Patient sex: M
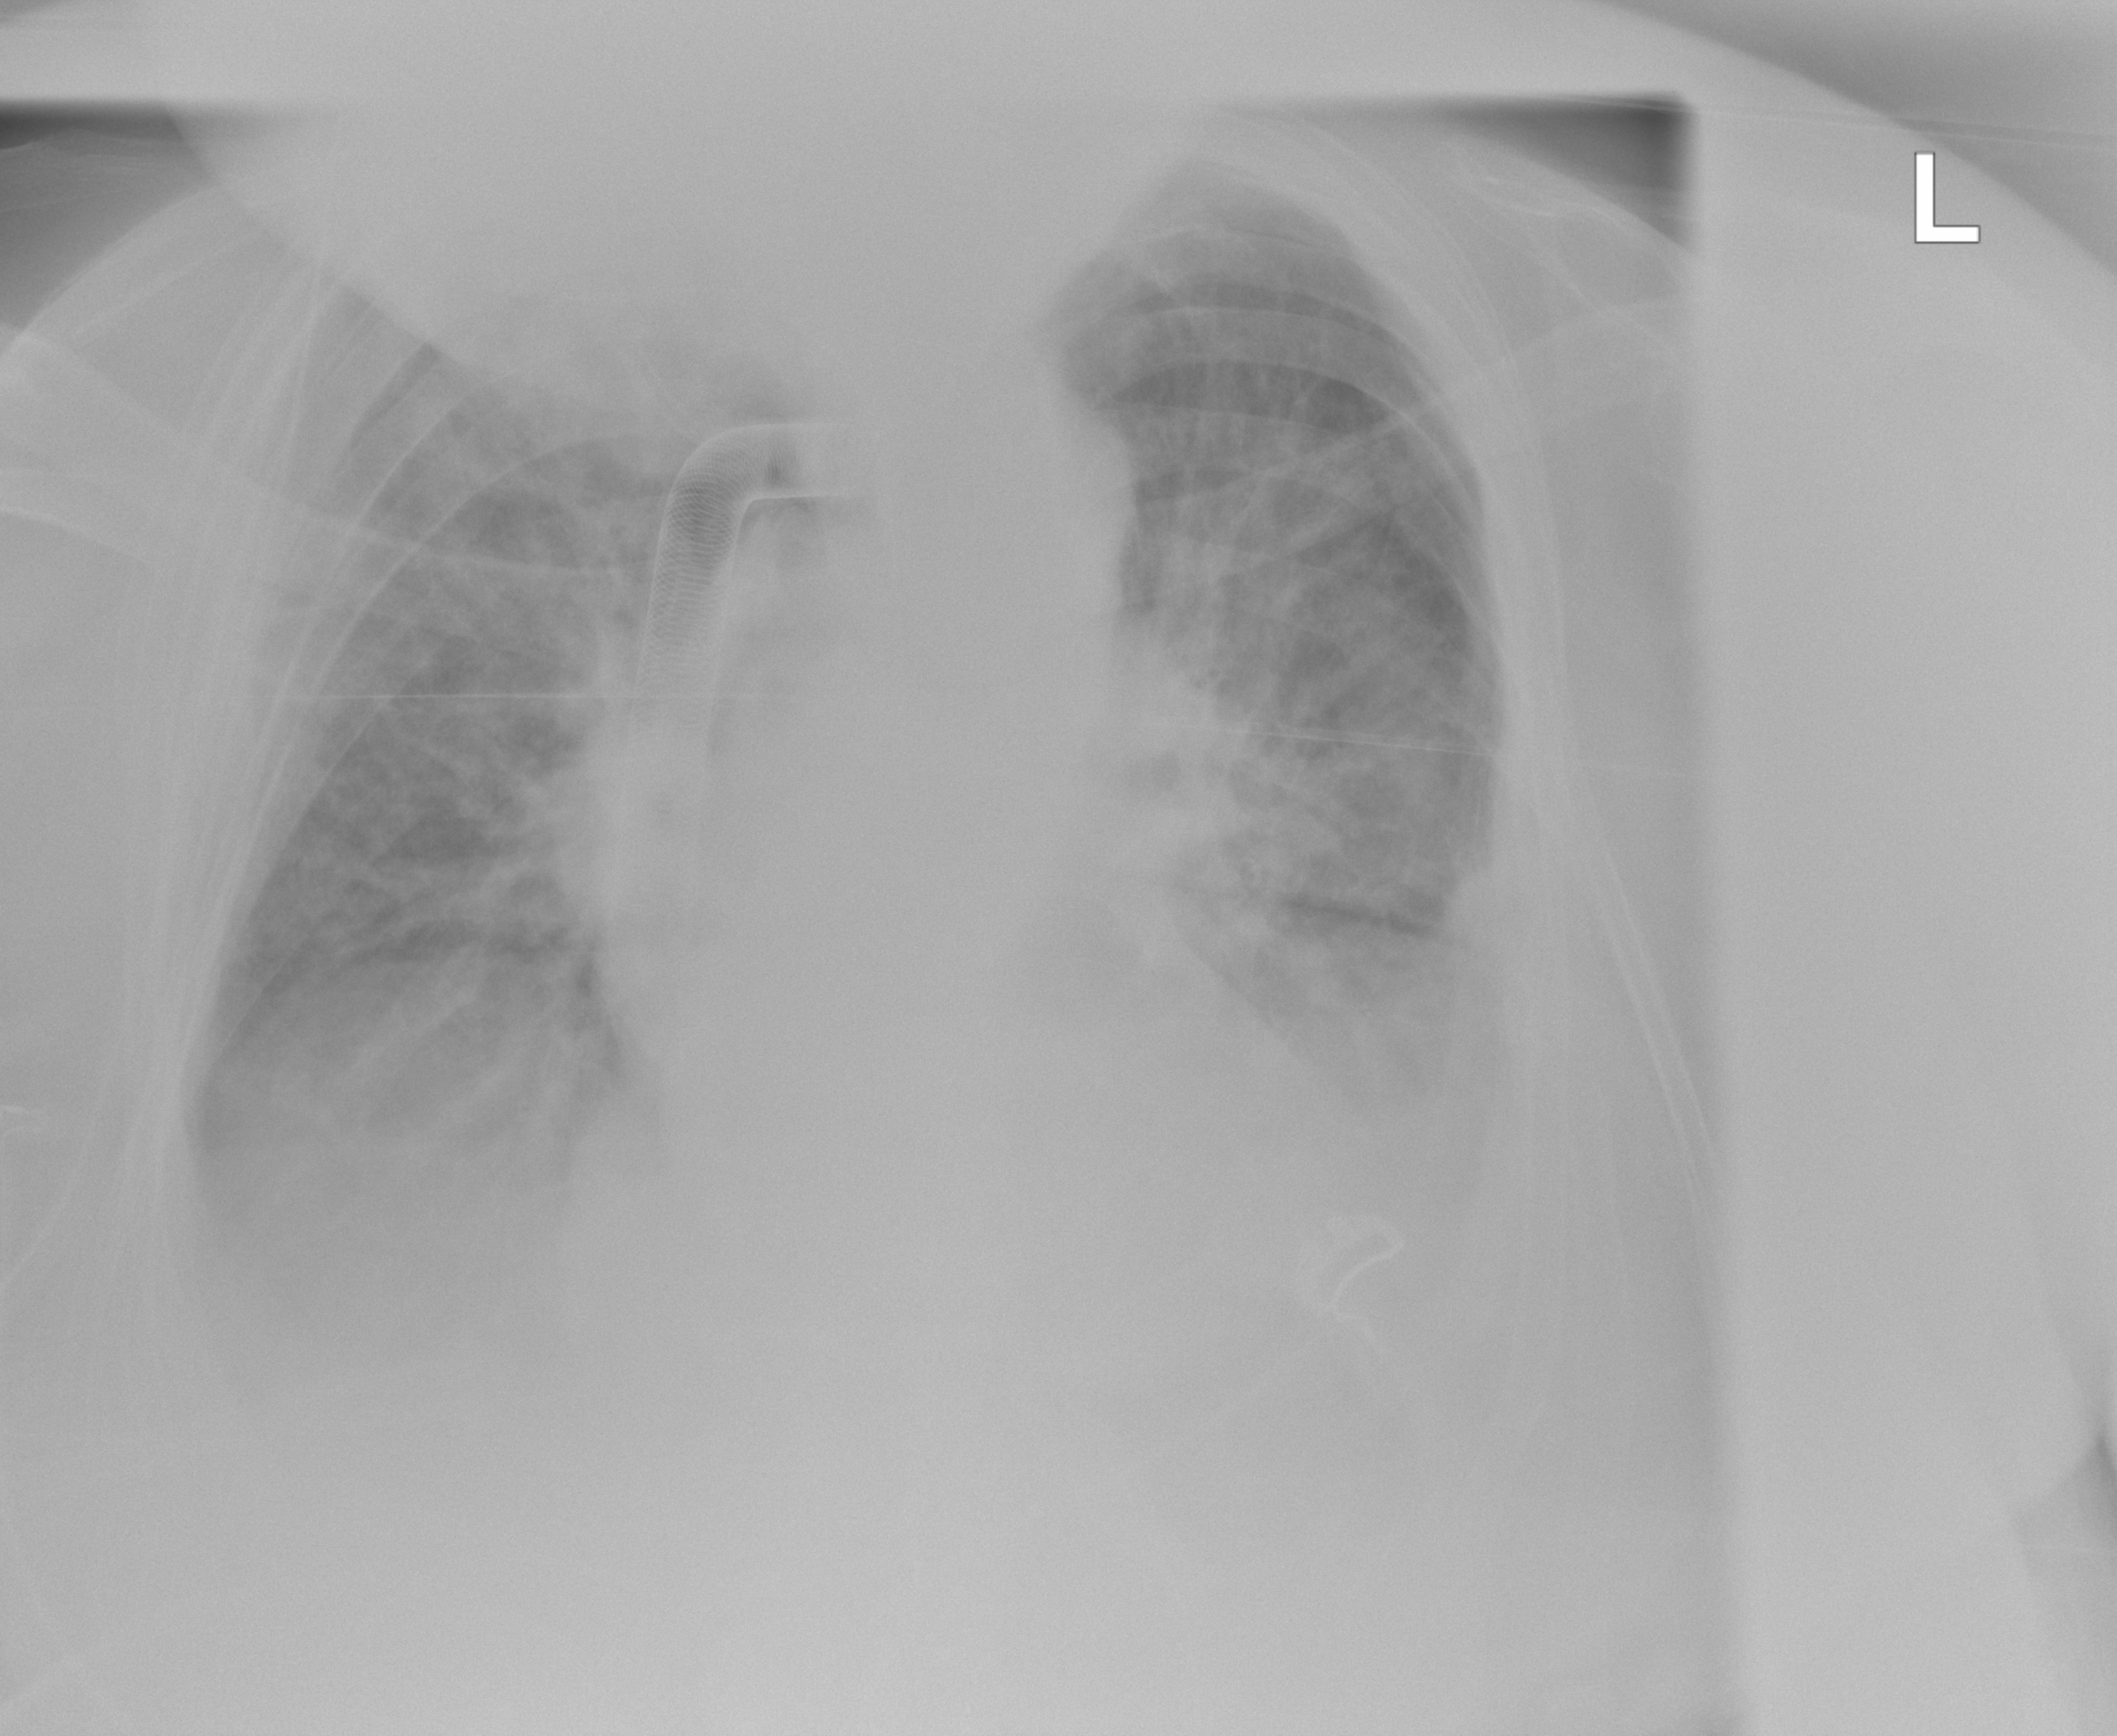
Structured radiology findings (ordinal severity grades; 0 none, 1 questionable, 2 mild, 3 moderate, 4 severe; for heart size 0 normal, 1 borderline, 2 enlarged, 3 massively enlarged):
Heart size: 1
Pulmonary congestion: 2
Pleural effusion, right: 2
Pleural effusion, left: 2
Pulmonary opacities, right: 2
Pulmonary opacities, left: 2
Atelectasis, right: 2
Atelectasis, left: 2